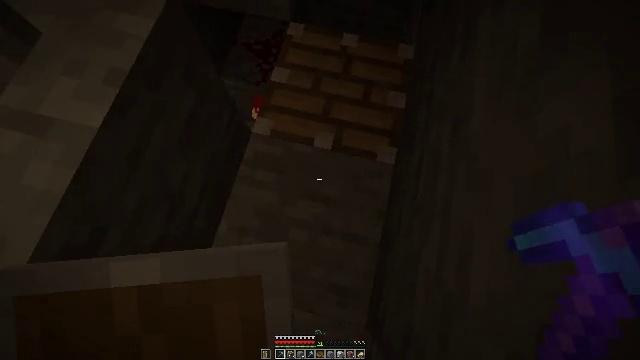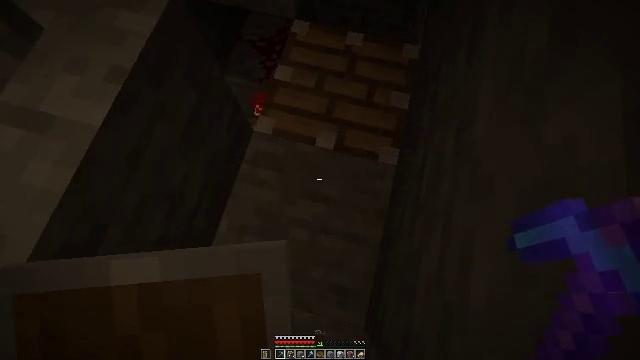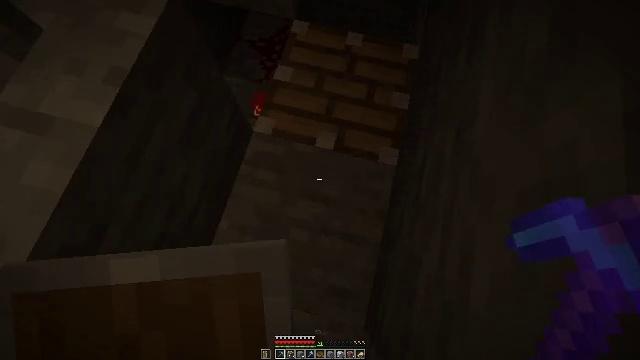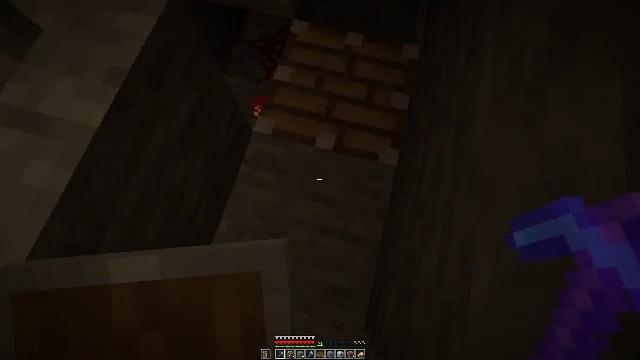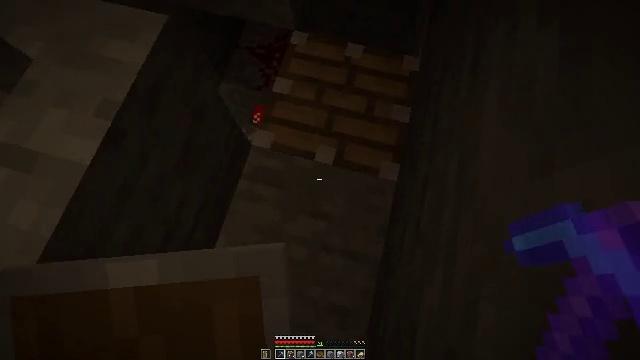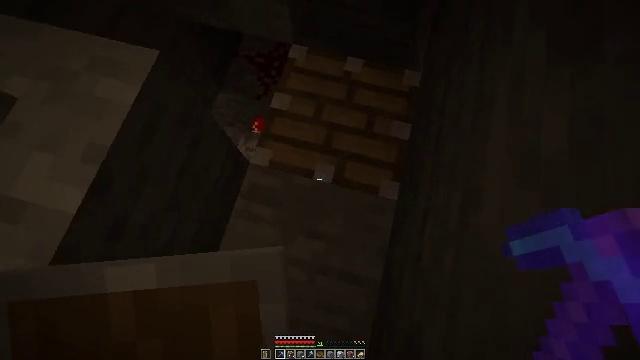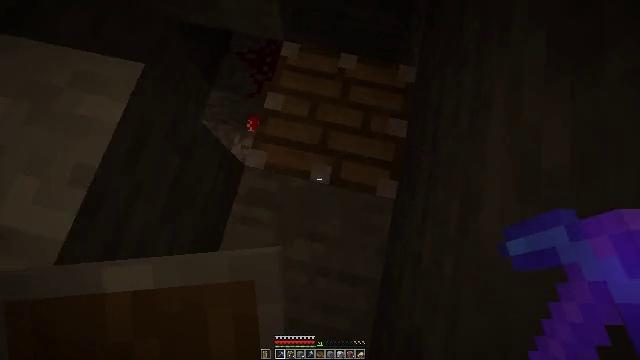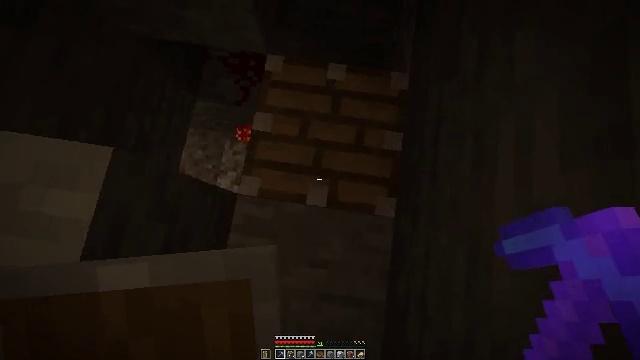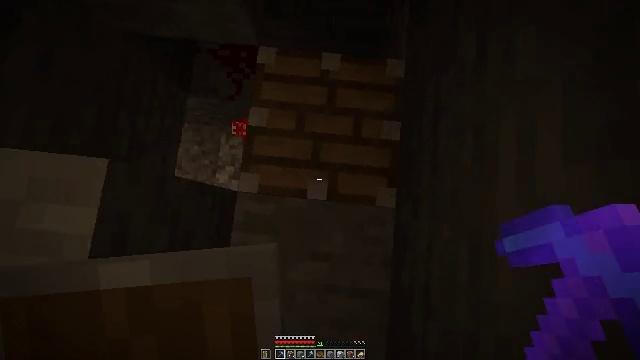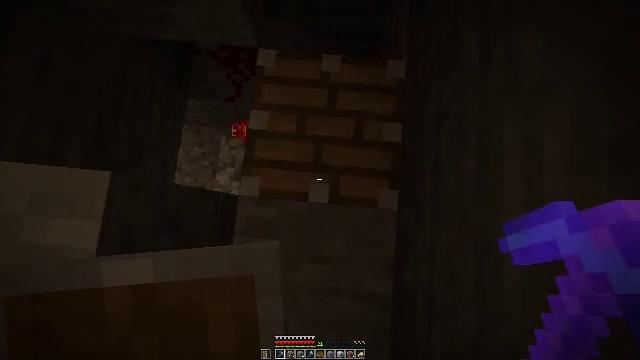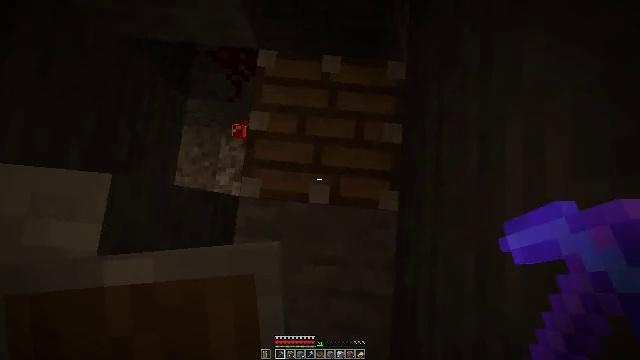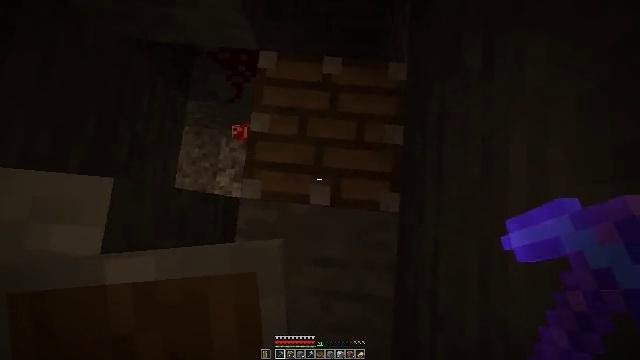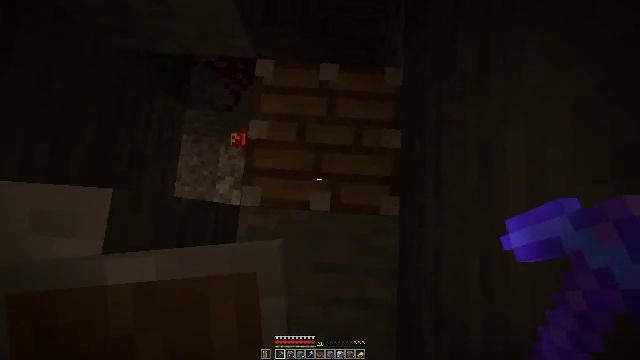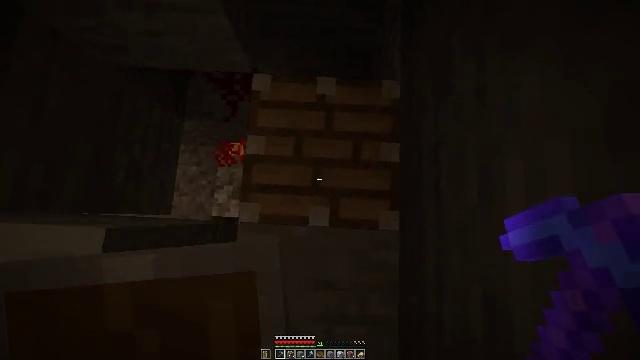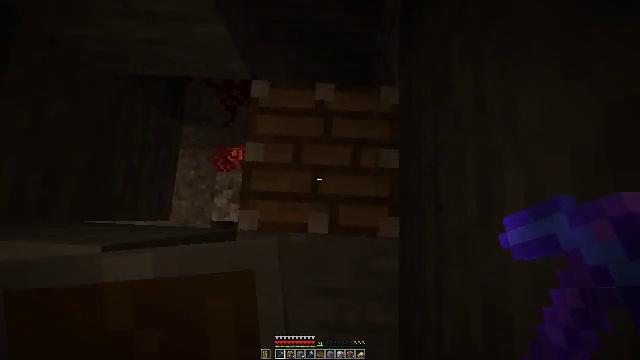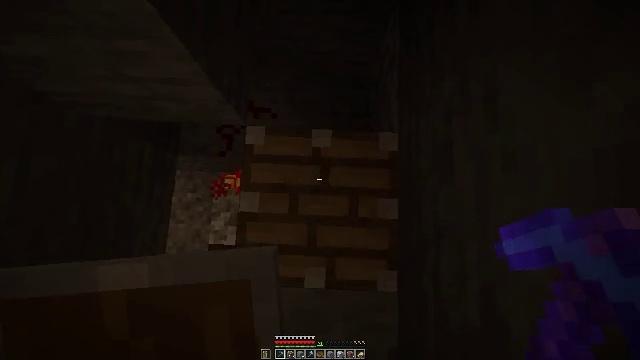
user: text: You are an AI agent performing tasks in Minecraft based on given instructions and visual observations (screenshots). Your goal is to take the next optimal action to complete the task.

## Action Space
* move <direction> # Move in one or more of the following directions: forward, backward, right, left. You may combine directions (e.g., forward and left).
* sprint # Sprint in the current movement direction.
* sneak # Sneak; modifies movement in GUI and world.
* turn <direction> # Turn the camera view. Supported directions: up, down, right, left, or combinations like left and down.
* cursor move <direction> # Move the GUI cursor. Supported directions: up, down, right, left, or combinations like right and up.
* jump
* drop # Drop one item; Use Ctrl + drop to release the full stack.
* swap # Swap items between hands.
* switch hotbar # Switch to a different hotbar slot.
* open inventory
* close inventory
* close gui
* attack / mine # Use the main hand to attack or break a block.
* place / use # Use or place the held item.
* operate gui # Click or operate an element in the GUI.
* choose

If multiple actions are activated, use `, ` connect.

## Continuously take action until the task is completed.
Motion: motion action
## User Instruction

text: Mine the piston from the build.
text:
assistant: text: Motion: turn left
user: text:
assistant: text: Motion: no_op
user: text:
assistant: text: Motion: no_op
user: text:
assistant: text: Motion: move forward
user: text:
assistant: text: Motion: move forward
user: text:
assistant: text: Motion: move forward, turn right and down
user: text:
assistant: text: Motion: turn right and down
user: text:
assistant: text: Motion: turn right and down
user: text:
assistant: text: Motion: no_op
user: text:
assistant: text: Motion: no_op
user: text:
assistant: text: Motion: no_op
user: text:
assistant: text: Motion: turn right and up
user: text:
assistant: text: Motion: move forward
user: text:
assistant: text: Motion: move forward
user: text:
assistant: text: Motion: move forward
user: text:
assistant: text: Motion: no_op
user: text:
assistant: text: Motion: turn right
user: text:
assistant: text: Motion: turn right and down
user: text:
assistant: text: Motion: turn right and down
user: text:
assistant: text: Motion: no_op
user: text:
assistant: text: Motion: no_op
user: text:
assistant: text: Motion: no_op
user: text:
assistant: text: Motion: no_op
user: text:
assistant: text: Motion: attack / mine
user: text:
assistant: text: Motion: attack / mine
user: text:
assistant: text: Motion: attack / mine
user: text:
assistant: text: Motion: attack / mine
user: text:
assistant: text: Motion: attack / mine
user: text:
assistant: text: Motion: attack / mine
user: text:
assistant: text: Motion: attack / mine